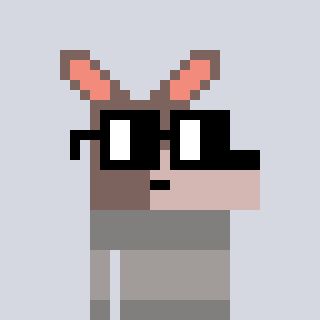
a pixel art character with square black glasses, a kangaroo-shaped head and a bluegrey-colored body on a cool background